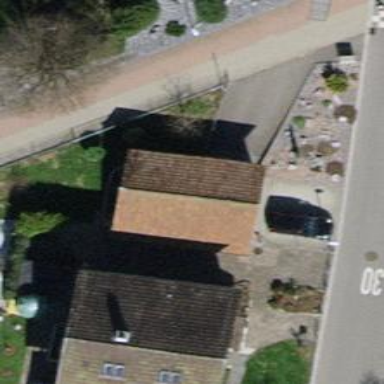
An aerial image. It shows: Shed with gabled roof.